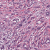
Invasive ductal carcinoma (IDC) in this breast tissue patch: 1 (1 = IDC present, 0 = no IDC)